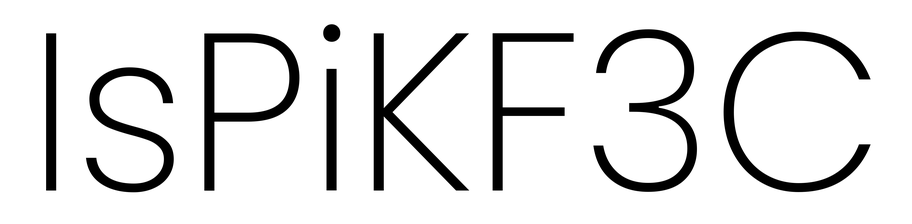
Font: Poppins-ExtraLight